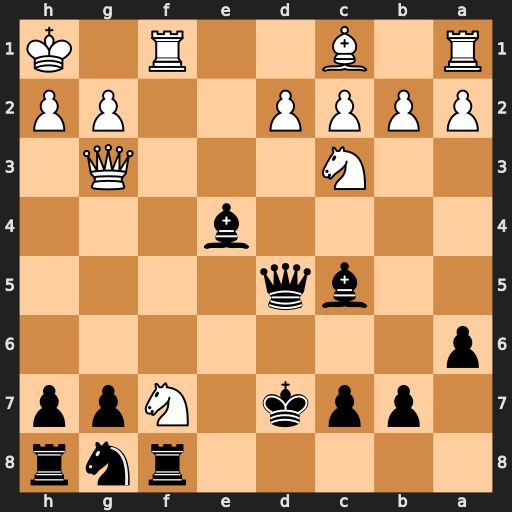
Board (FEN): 5rnr/1ppk1Npp/p7/2bq4/4b3/2N3Q1/PPPP2PP/R1B2R1K
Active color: b
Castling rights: -
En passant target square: -
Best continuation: Rxf7 Qg4+ Kd8